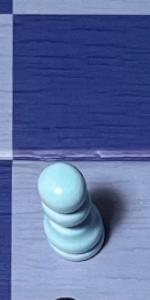
Label: Pawn_White